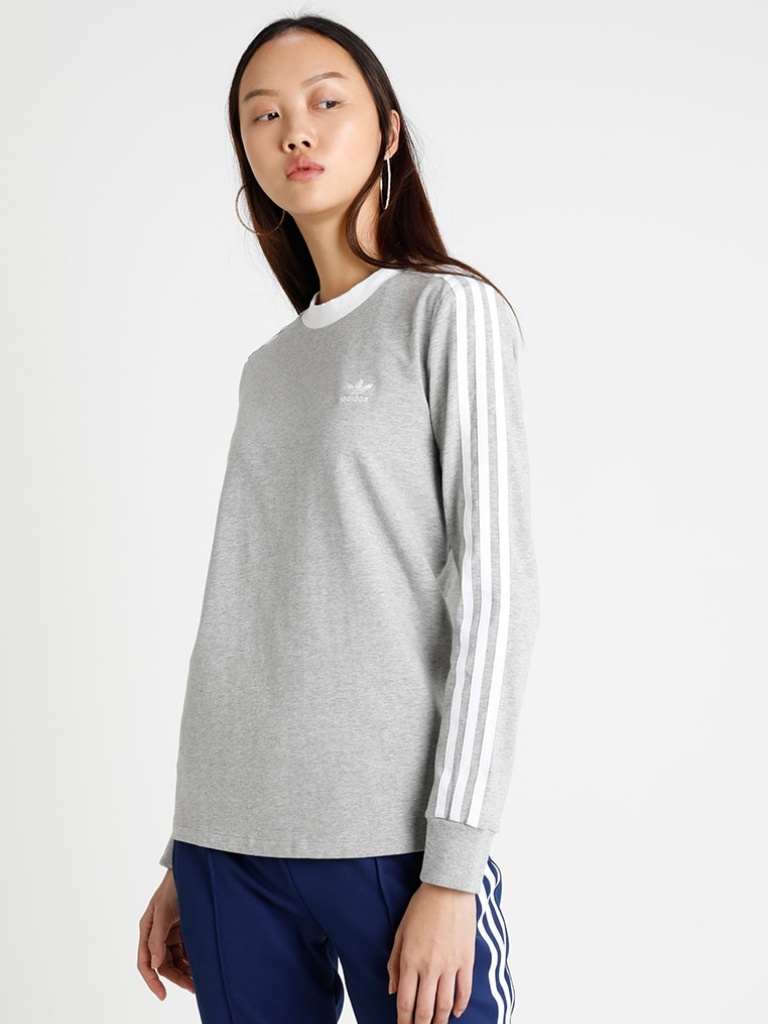
cotton relaxed a long-sleeved with the sleeves down hip length Untucked crew sweatshirt